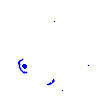
Particle: proton